Question: I set up a group in my WatchApp Storyboard which has a width relative to container 1 and height relative to container 0.5.
Inside this group I have 20 horizontal aligned groups with a width relative to container 0,05. The spacing of the group is set to 0 but when i set a background color to all groups I end up like this.

As you can see, some spacings are really zero but sometimes there is a small gap of about 1 px. Is this some sort of bug? Is it possibile to perfectly align the groups so that it looks like it is one solid background?
Please don't tell me, that I can set the background color of the first group. Obviously I know that, i need it to work like this!
Thanks!
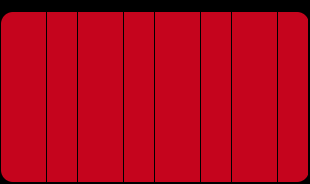
Answer: I believe the problem is that the width of the screen isn't evenly divisible by 20. The width of the 42mm screen is 312 pixels, which divided by 20 is 15.6 pixels. Apple is probably truncating this to an integer value for performance, which results in the gaps.
I reproduced your problem and then, to test my theory, I created 8 groups instead of 20 and set them to a width of 0.125. This resulted in no gaps, which makes sense since 312 is divisible by 8.
The 32mm watch has a width of 272 pixels and, doing factorization of the two I got:
272 = 2 * 2 * 2 * 2 * 17
312 = 2 * 2 * 2 * 3 * 13
Which shows that eight columns is the maximum by which you can evenly divide both sizes.
If you have to have 20 columns, then I would set each to a fixed width, some at 15 and some at 16 pixels for the 42 mm, and 13/14 pixels for the 32 mm to get the layout you want.